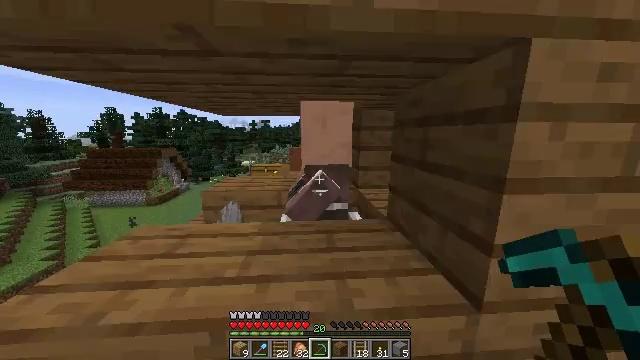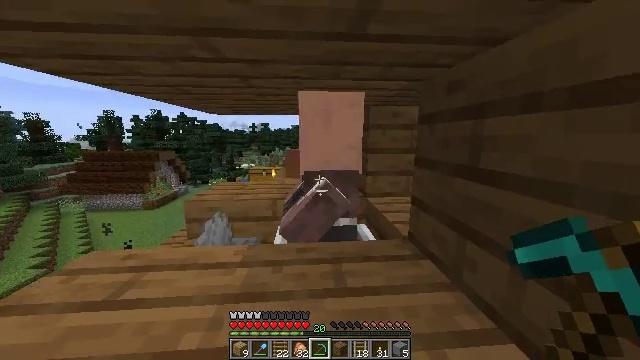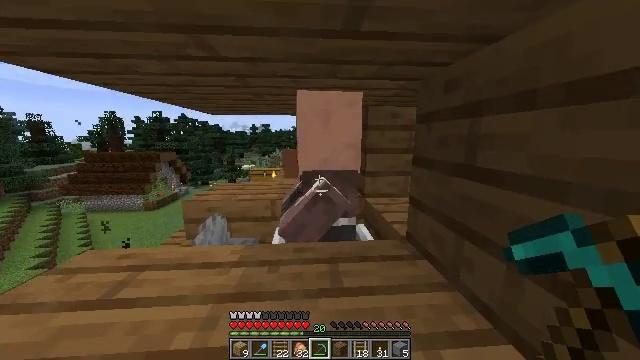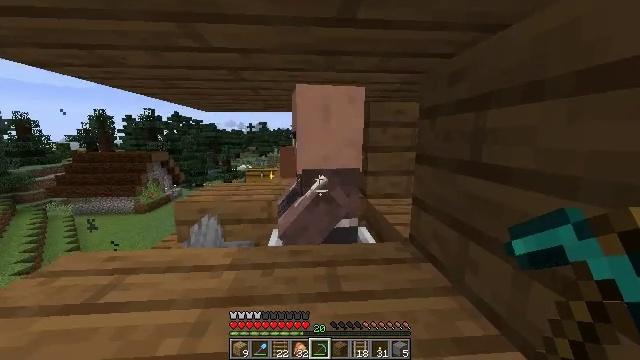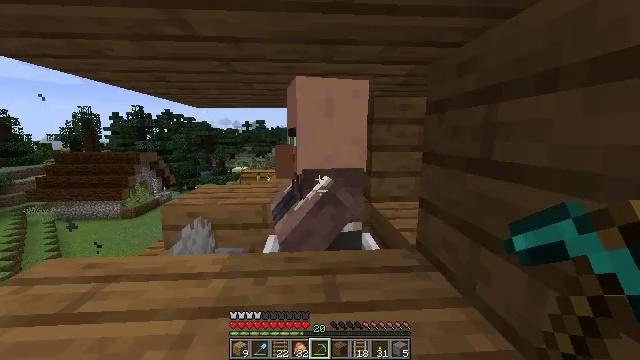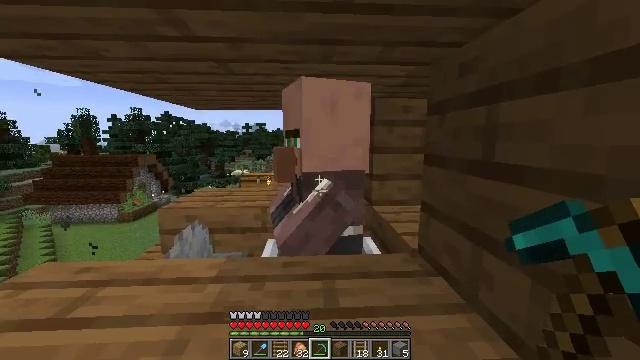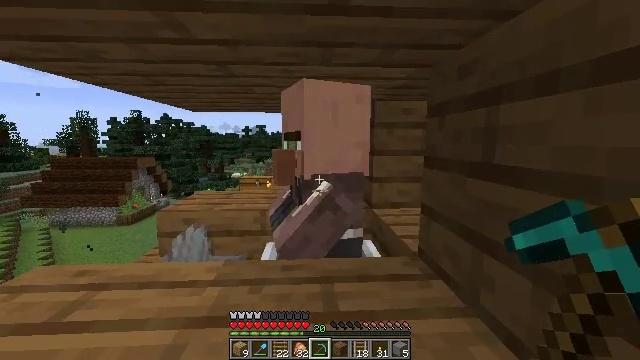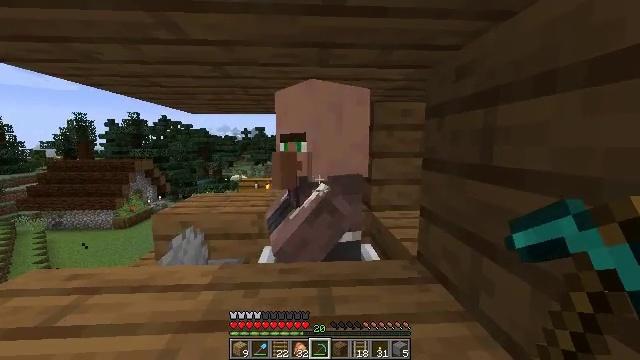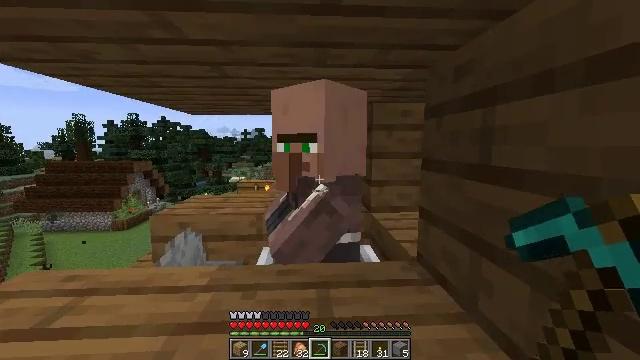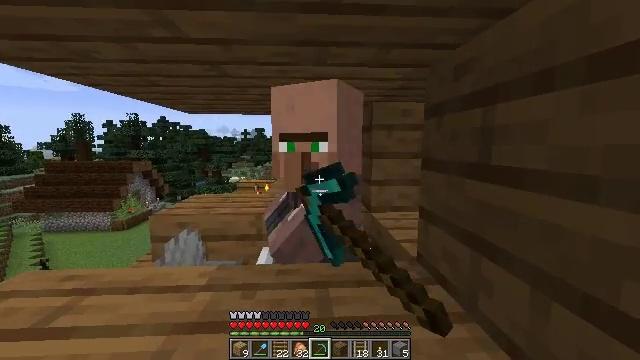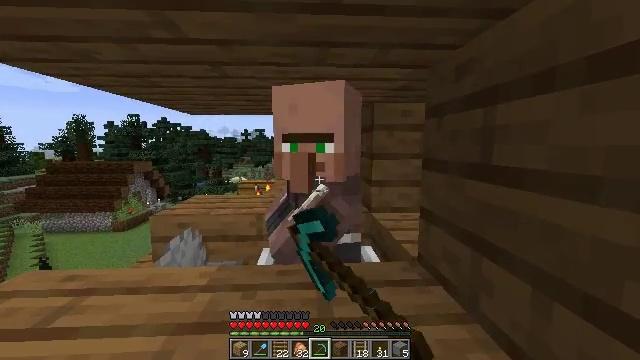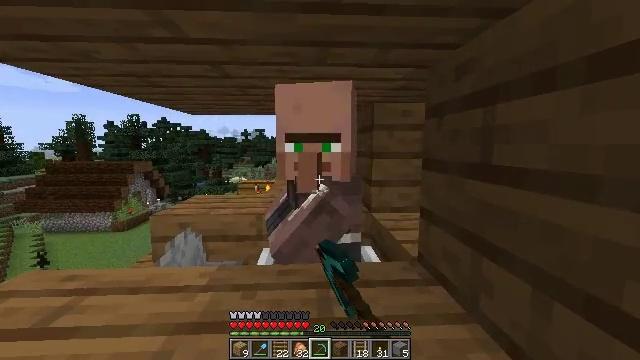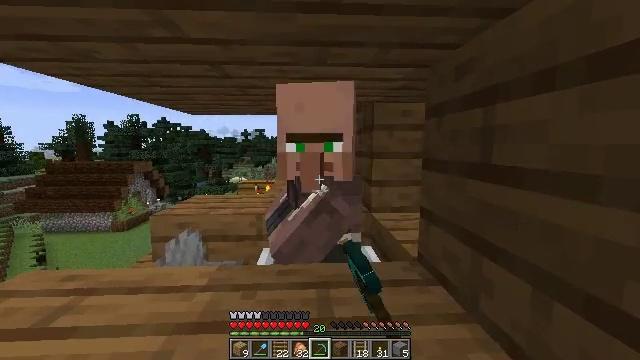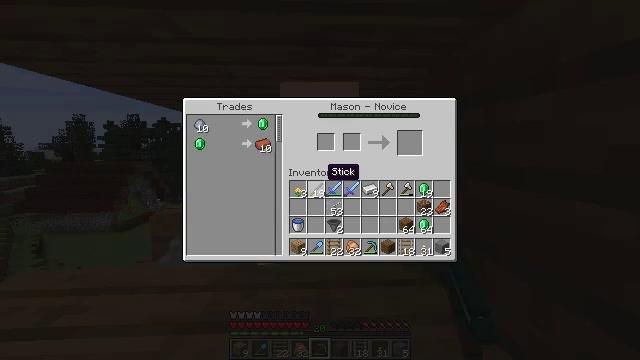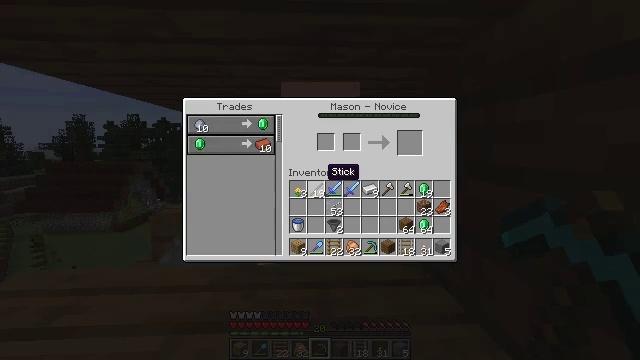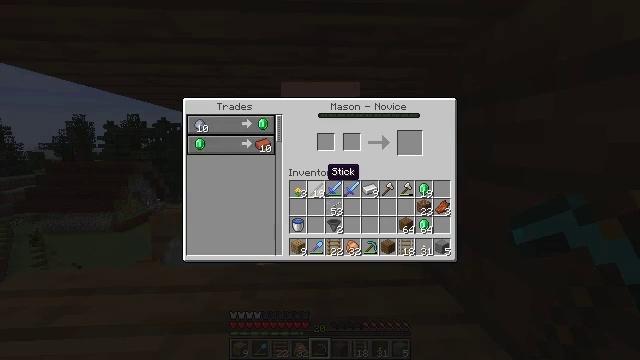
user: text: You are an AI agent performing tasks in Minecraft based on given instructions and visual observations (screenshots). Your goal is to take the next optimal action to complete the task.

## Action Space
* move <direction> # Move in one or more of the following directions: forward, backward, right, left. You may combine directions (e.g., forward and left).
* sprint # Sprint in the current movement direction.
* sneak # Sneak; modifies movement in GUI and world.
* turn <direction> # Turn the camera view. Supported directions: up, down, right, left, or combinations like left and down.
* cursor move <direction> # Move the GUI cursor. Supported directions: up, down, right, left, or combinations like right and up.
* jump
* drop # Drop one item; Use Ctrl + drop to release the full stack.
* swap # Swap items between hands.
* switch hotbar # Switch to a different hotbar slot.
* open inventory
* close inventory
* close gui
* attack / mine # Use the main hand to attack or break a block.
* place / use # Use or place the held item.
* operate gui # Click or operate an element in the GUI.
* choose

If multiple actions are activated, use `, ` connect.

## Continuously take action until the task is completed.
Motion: motion action
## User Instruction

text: Open the furnace to smelt a brick.
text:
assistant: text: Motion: move forward
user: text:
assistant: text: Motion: move forward
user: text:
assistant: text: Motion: move forward
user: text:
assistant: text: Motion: move forward
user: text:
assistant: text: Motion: move forward
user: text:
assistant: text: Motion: move forward
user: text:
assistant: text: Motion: no_op
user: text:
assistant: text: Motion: use / place
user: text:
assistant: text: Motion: use / place
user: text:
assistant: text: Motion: use / place
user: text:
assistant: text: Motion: use / place
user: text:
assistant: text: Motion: no_op
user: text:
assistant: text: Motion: open gui
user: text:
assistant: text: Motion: no_op
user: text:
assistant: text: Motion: no_op
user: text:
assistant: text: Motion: no_op
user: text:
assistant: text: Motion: no_op
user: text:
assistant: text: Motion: no_op
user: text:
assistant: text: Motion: cursor move left
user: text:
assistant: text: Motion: cursor move left
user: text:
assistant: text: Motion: cursor move left
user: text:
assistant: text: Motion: cursor move left
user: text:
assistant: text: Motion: no_op
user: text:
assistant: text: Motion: no_op
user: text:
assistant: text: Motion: no_op
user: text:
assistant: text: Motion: no_op
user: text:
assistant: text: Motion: no_op
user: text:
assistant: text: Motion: no_op
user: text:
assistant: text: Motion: no_op
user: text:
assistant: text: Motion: no_op